Question: The green dot in the picture is the starting point, and the blue dot is the end point. Each move can only go one square to the right or down. How many different simple paths are there?
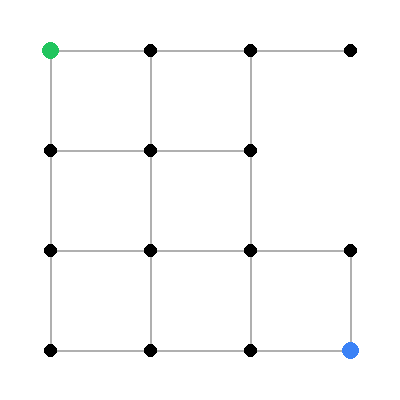
Answer: 16